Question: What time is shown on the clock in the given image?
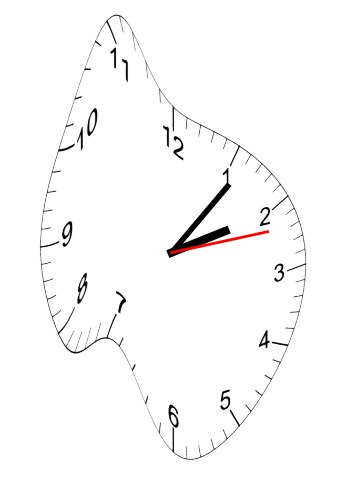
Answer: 02:06:12